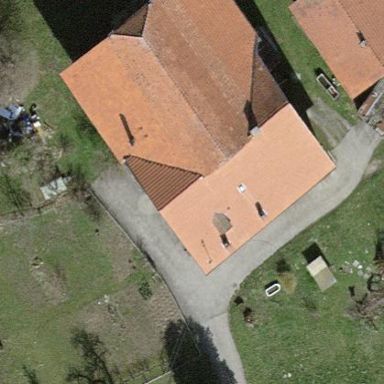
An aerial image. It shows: Farmyard area.